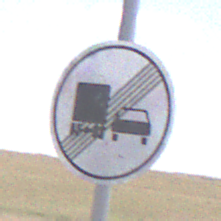
Verkehrszeichen: EndeUeberholverbotKraftfahrzeuge
Umgebung: Outdoor, Nature
Tageszeit: Midday
Wetter: PartlyCloudy
Licht: Natural
Jahreszeit: NotSpecified
Kontrast: HighContrast